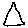
Label: triangle